Question: Essentially I'm trying to float, most of the list item elements horizontally with with the input underneath the label. Here is a template of what I'm trying to achieve.

I've included some of the code here:
'''
<div>
<label for="headline">Headline: </label>
<input type="text" name="headline" value="Milestone" maxlength="50"size="55">
<br>
<div class="dates clearfix">
<label for="effect_date">Date of Effect:</label>
<input type="text" name="effect_date">
<label for="end_date">End Date (opt):</label>
<input type="text" name="end_date">
<label>Date Visible:</label>
<input type="radio" name="is_date_visible" value="2012">
<label for="is_date_visible_yes">Yes</label>
<input type="radio" name="is_date_visible">
<label for="is_date_visible_no">No</label>
<br>
<label>Administrative:</label>
<input type="radio" name="is_adminis" value="1">
<label for="is_admin_yes">Yes</label>
<input type="radio" name="is_adminis">
<label for="is_admin_no">No</label>
</div>
</div>
'''
And the CSS:
'''
.clearfix:before, .clearfix:after { content: ""; display: table; }
.clearfix:after { clear: both; }
.clearfix { *zoom: 1; }
div.dates {
}
.dates label {
display: block;
color: #2c93d5;
font-size: 15px;
margin-bottom: 5px;
}
.dates input {
display: block;
}
.dates label, .dates input {
float: left;
}
'''
I've tried various things with the CSS all to no avail. Essentially I can't get the inputs to drop below the labels and I can't line them all up they usually come out staggered from the top.
I also have a fiddle link I've been working on:
<URL>
Thanks for any help.
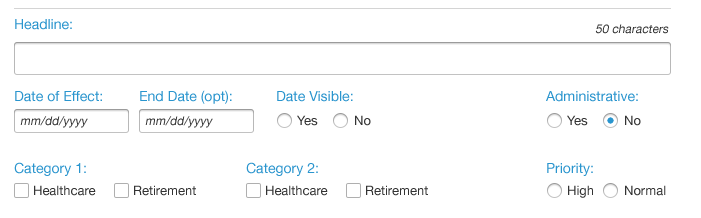
Answer: Here's something similar, without using floats:
<URL>
## HTML
'''
<div>
<label for="headline">Headline: </label>
<input type="text" id="headline" name="headline" value="Milestone" maxlength="50"size="55">
</div>
<div class="dates">
<label for="effect_date">Date of Effect:
<input type="text" name="effect_date">
</label>
<label for="end_date">End Date (opt):
<input type="text" name="end_date">
</label>
<fieldset>
<legend>Date Visible:</legend>
<label for="is_date_visible_yes">
<input type="radio" name="is_date_visible" id="is_date_visible_yes" value="yes">
Yes
</label>
<label for="is_date_visible_no">
<input type="radio" name="is_date_visible" id="is_date_visible_no" value="no">
No
</label>
</fieldset>
<fieldset>
<legend>Administrative:</legend>
<label for="is_admin_yes">
<input type="radio" name="is_adminis" id="is_admin_yes" value="1">
Yes
</label>
<label for="is_admin_no">
<input type="radio" name="is_adminis" id="is_admin_no" value="0">
No
</label>
</fieldset>
</div>
'''
## CSS
'''
#headline {
margin-bottom: 1em;
}
label {display: block;}
.dates label {
color: #2c93d5;
font-size: 15px;
margin-bottom: 5px;
}
.dates input {
display: block;
}
.dates fieldset input {
display: inline;
}
.dates label, .dates fieldset {
display: inline-block;
margin-right: 2em;
}
.dates fieldset label {
margin-right: 1em;
}
'''
Instead of floats, the labels wrap the inputs and are set to inline-block. The radio buttons should be in a fieldset. Note that jsfiddle is adding normalize.css, which removes borders/margins/padding from the fieldset and legend. You have the option of floating the Administrative fieldset to the right if your layout demands it.